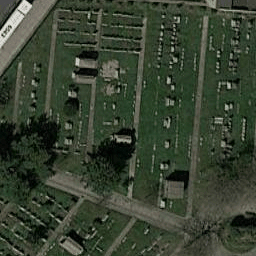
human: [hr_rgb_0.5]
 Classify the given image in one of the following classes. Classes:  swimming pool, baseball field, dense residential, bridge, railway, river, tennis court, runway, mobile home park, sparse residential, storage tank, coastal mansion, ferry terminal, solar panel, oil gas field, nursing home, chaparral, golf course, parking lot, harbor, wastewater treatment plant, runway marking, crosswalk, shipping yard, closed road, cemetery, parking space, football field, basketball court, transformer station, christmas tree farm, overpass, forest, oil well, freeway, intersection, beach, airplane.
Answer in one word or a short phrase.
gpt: cemetery